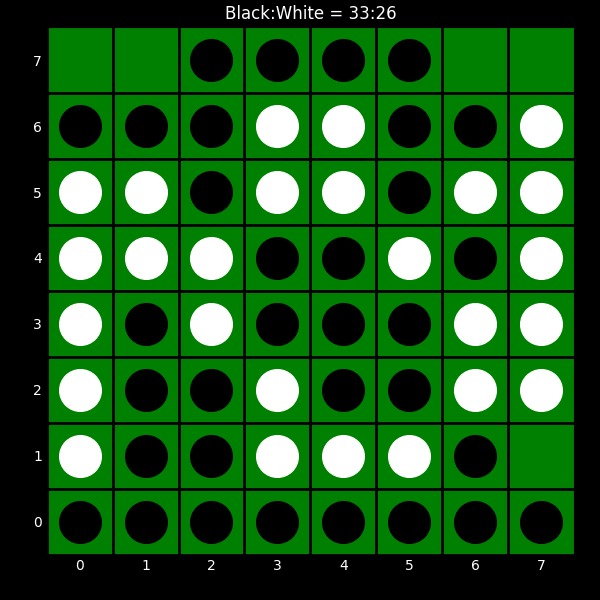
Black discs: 33
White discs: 26